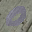
Label: 0